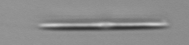
Label: pennate